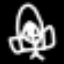
Label: chair